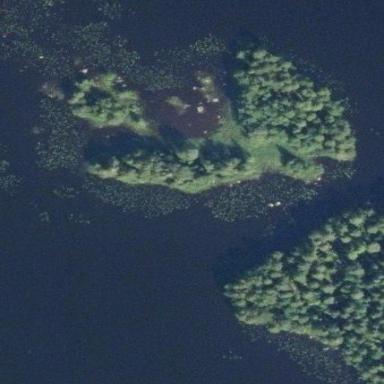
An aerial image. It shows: Islet surrounded by woodland.